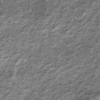
Label: not_dusty